Question: How can I draw horizontal lines in each graph based on specified x values? For example, when I have X=1 on x-axis, the matched dot on the plot is (1,y0), and then consequently draw a horizontal line Y=y0?
A working example using iris data with only a vertical line at x=0.5:
'''
iris = read.table("http://archive.ics.uci.edu/ml/machine-learning-databases/iris/iris.data", sep=',', header=F)
names(iris) = c("sepal.length", "sepal.width", "petal.length", "petal.width", "iris.type")
xyplot(sepal.length ~ petal.width | iris.type, data = iris,
panel = function(...) {
panel.abline(v=0.5, lty = "dotted", col = "black")
panel.xyplot(...)
})
'''
But I'd also want to have horizontal lines shown in this way:
See in the 'iris-setosa' graph(panel), a horizontal line is marked through the point at (0.5,y)--I draw this manually. I don't know how to specify y in the panel.abline, since y is a variable that appears different for each panel.
In my actual data, my x and y have one-to-one relation.
I thought it should be a simple problem, but have no idea how to work this around. I hope this is clearer.

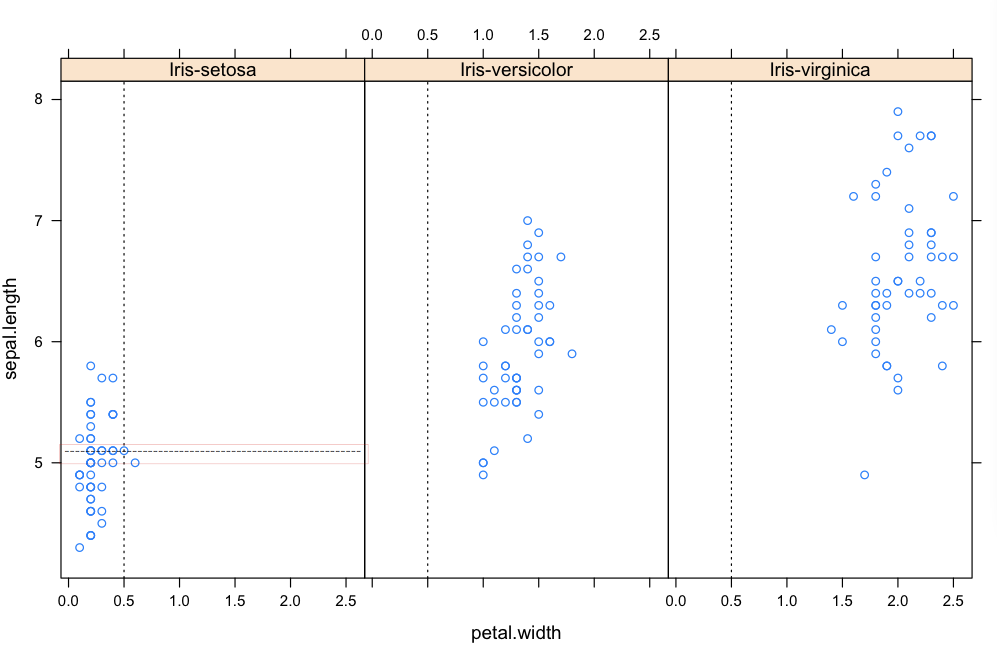
Answer: Edit: There is only one petal.width value that equals 0.5 and this identifies it and draws a horizontal line at the associated sepal.length value.
'''
xyplot(sepal.length ~ petal.width | iris.type, data = iris,
panel = function( x,y,...) {
panel.abline( h=y[ which(x==0.5) ], lty = "dotted", col = "black")
panel.xyplot( x,y,...)
})
'''
I tested to make sure that it also handles multiple matches in multiple panels, which it does. If you wanted to test for multiple values it would be:
'''
... (h=y[ which(x %in% values) ] , ...
'''
And if I don't, then somebody will surely come along and point out that the 'which' is not needed, since R supports logical indexing as well as numeric indexing.